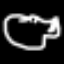
Label: frog